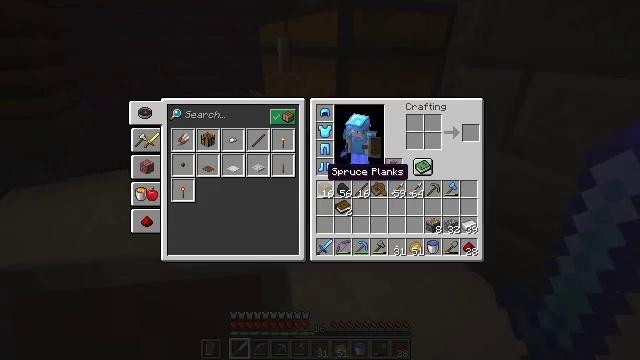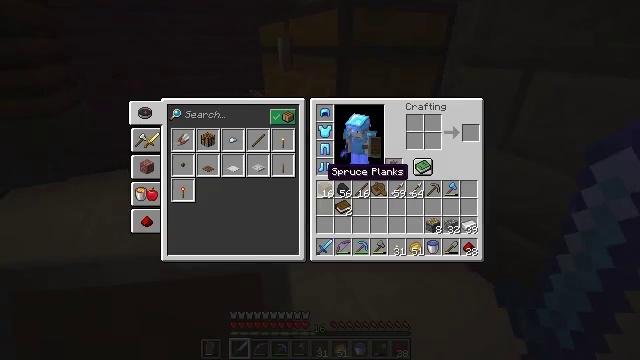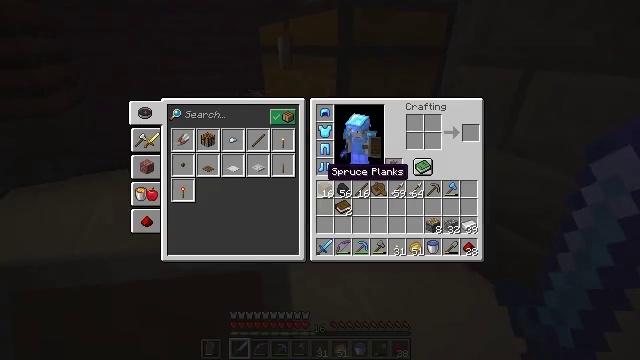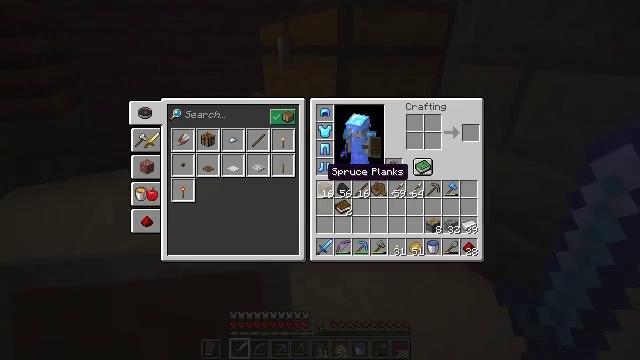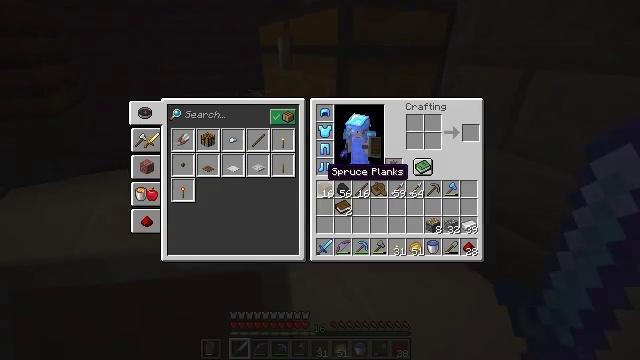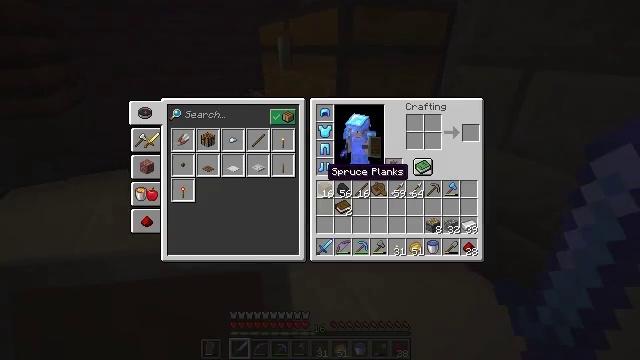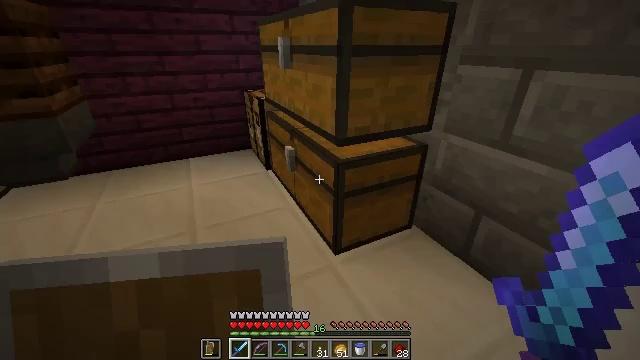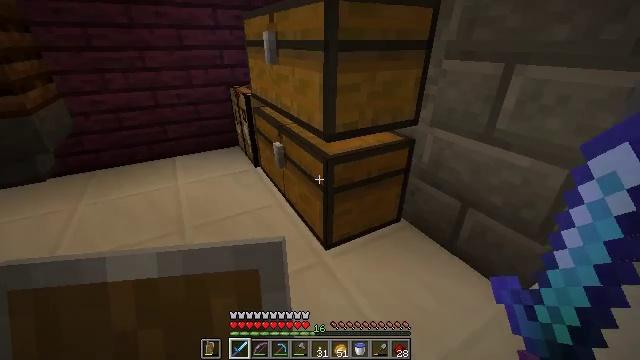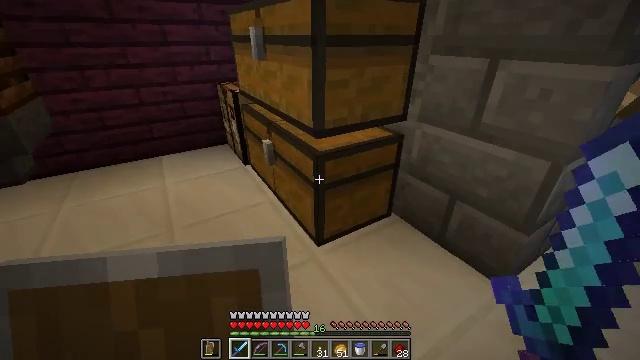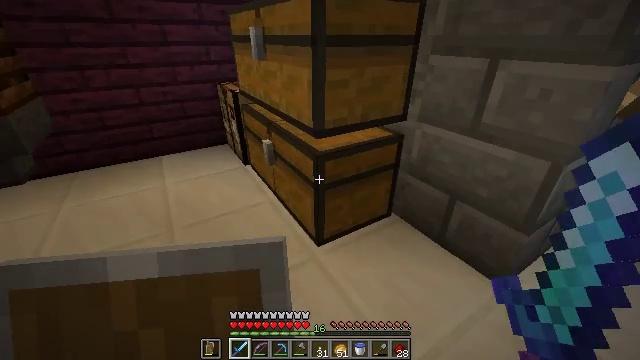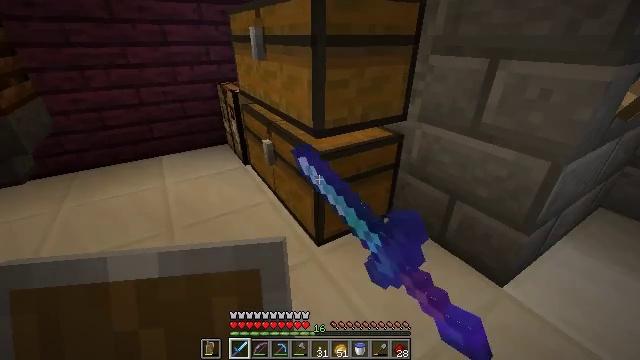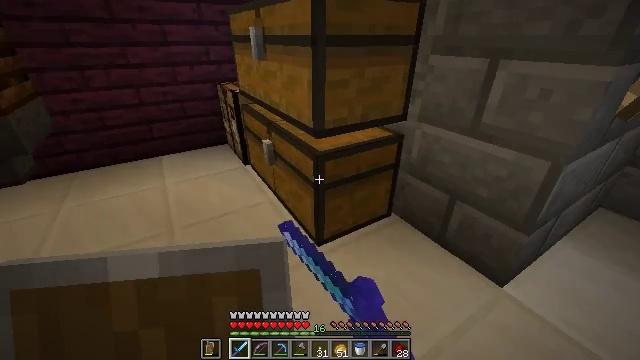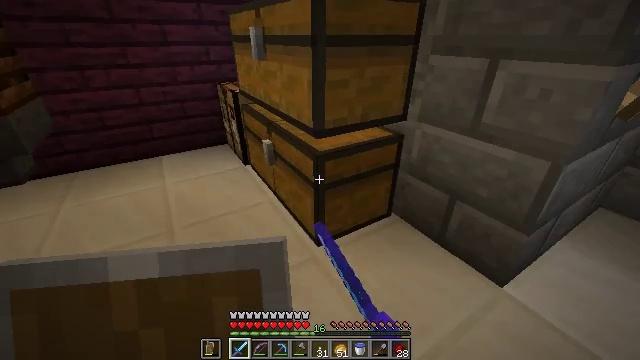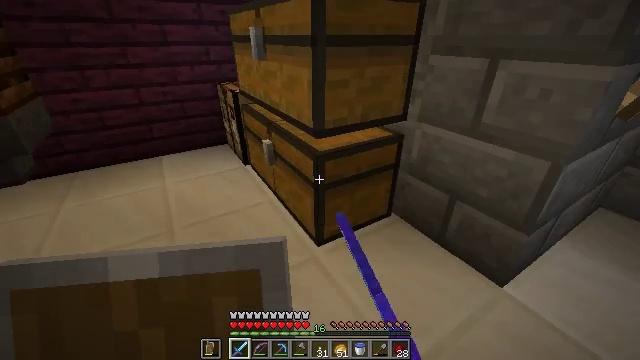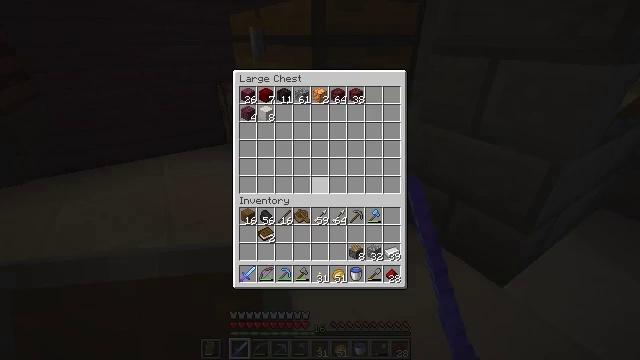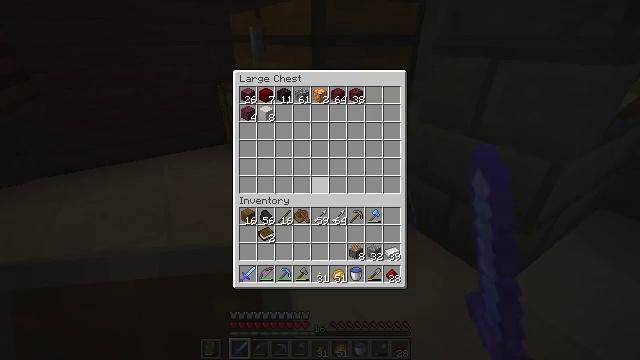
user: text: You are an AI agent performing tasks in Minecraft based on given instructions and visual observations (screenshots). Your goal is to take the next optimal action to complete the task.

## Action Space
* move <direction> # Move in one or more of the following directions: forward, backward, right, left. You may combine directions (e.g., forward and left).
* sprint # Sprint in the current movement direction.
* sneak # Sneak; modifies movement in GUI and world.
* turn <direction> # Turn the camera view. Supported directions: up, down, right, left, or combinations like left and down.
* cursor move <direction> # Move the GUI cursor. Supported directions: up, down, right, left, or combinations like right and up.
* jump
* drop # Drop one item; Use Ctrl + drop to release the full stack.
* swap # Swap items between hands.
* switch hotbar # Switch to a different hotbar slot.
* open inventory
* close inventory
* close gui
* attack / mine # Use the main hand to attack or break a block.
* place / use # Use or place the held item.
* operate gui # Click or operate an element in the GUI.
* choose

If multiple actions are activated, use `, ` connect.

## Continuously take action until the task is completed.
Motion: motion action
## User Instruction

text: Create an observer using the crafting table.
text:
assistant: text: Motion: no_op
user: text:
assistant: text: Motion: no_op
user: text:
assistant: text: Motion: no_op
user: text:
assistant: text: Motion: no_op
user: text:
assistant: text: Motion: no_op
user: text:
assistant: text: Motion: no_op
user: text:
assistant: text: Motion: turn right, close gui
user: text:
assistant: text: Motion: turn right
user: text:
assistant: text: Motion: use / place
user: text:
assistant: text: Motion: use / place
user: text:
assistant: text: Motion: no_op
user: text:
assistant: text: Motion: no_op
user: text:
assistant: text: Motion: no_op
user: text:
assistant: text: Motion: open gui
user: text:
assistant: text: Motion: no_op
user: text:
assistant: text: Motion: no_op
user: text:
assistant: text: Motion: no_op
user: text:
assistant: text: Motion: no_op
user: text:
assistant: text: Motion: no_op
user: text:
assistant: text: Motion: no_op
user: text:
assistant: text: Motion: turn up, close gui
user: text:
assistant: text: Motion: turn up
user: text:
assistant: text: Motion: turn up
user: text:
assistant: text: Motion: turn up, use / place
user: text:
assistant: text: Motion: use / place
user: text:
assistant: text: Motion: no_op
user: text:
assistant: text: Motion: no_op
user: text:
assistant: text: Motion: no_op
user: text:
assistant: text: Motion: open gui
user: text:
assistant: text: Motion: no_op